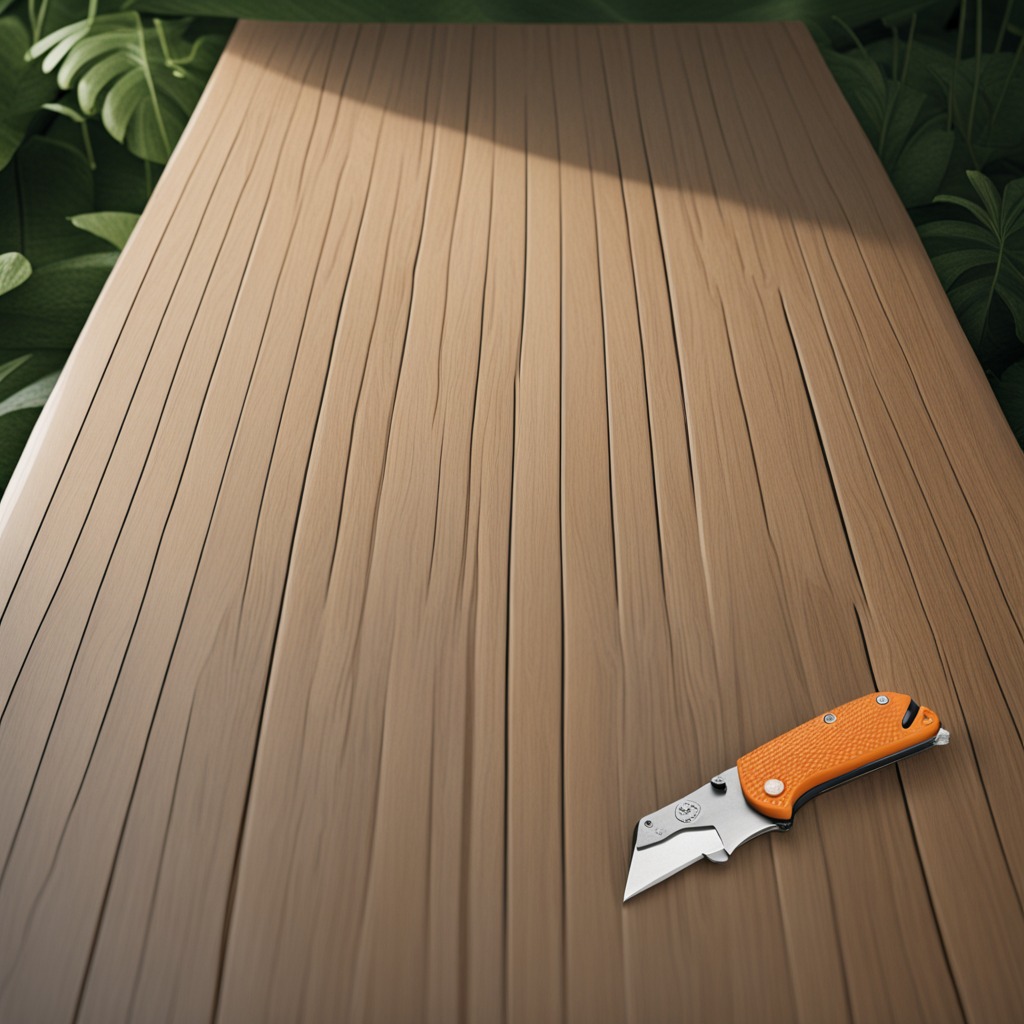
A utility knife is lying on a wooden table inside a jungle field workshop tent humid ambient light worn but